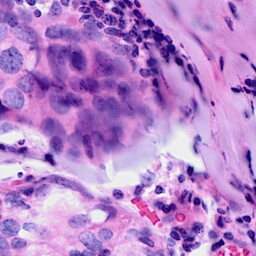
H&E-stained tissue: Breast